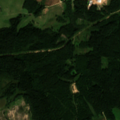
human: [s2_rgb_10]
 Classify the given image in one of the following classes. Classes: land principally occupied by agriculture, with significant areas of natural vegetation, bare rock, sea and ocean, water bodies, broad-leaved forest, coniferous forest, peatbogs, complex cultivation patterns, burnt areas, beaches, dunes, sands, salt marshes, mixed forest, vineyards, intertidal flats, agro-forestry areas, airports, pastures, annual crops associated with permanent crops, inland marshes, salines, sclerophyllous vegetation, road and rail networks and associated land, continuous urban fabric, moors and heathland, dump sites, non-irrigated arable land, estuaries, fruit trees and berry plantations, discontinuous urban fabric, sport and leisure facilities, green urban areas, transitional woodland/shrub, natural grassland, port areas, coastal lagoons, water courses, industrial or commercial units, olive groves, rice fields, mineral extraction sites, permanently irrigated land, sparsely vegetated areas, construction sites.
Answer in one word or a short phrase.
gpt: mineral extraction sites, pastures, complex cultivation patterns, land principally occupied by agriculture, with significant areas of natural vegetation, mixed forest